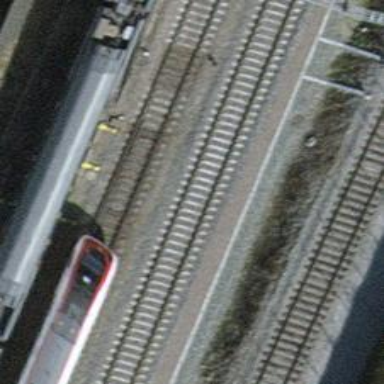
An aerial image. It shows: Railway switch.